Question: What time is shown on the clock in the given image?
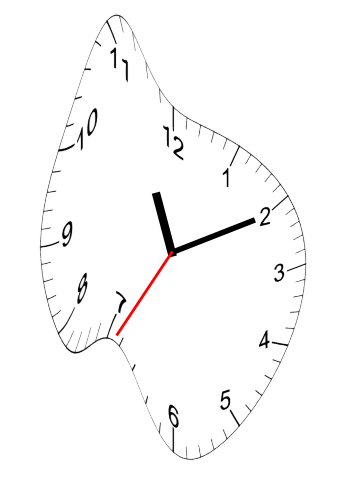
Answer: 11:10:35